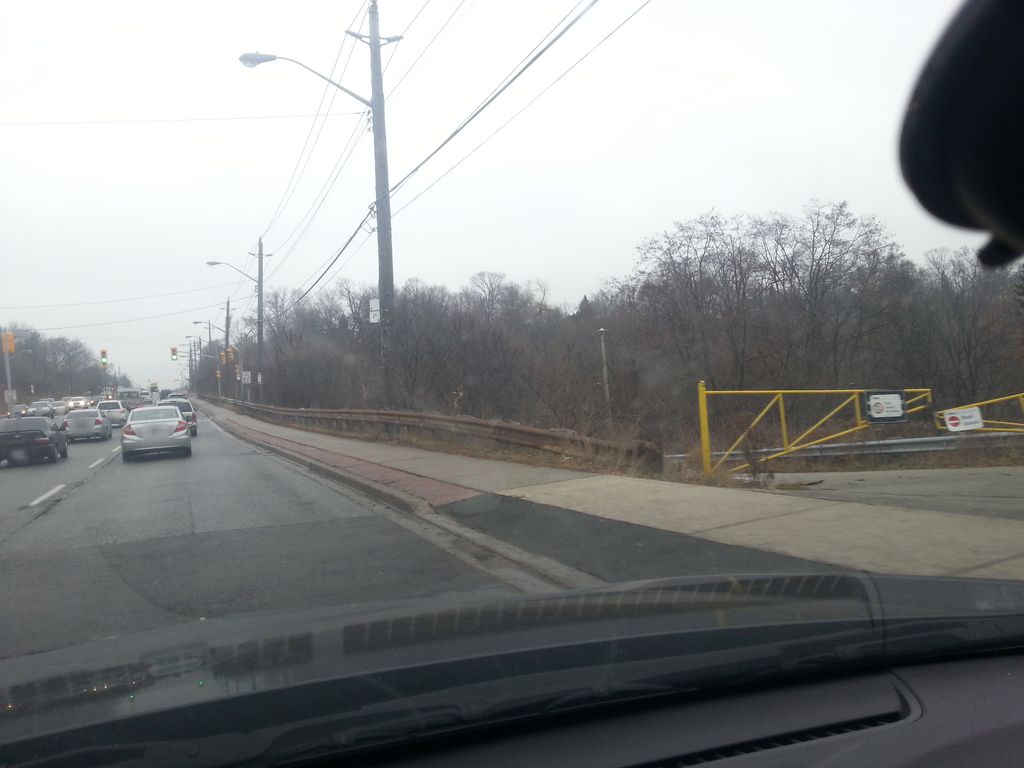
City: toronto